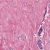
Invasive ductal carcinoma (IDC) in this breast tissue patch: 1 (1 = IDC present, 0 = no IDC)